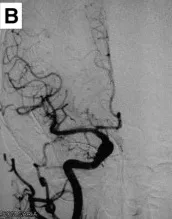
MRI, DSA and HR MRI findings of Case 1. (B) Digital angiography of the right MCA shows normal.
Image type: radiology (mri)